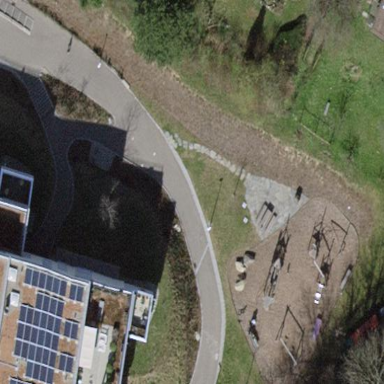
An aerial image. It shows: Playground area for leisure activities on the land.